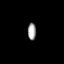
Tissue: prostate
Cell type: T cells
Senescence score: 0.6838
Nuclear area (px): 141
Mean DAPI intensity: 160.809